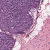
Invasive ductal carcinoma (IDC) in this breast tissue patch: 1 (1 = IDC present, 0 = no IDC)